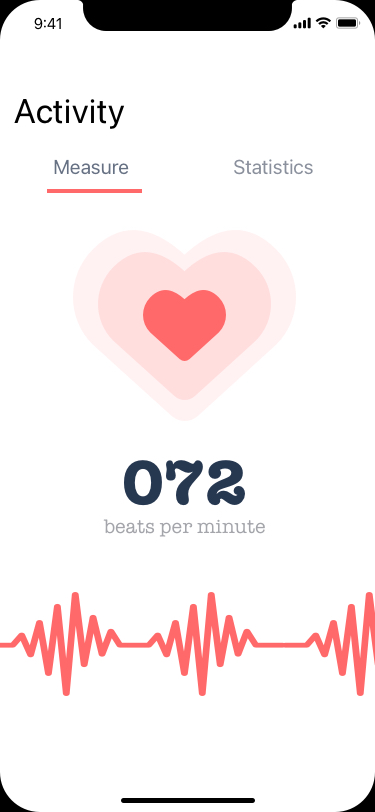
Text in this UI design:
Measure
Statistics
beats per minute
072
Activity